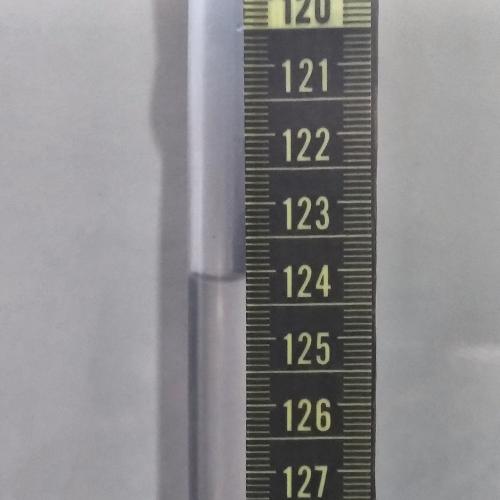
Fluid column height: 124.1 cm